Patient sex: M
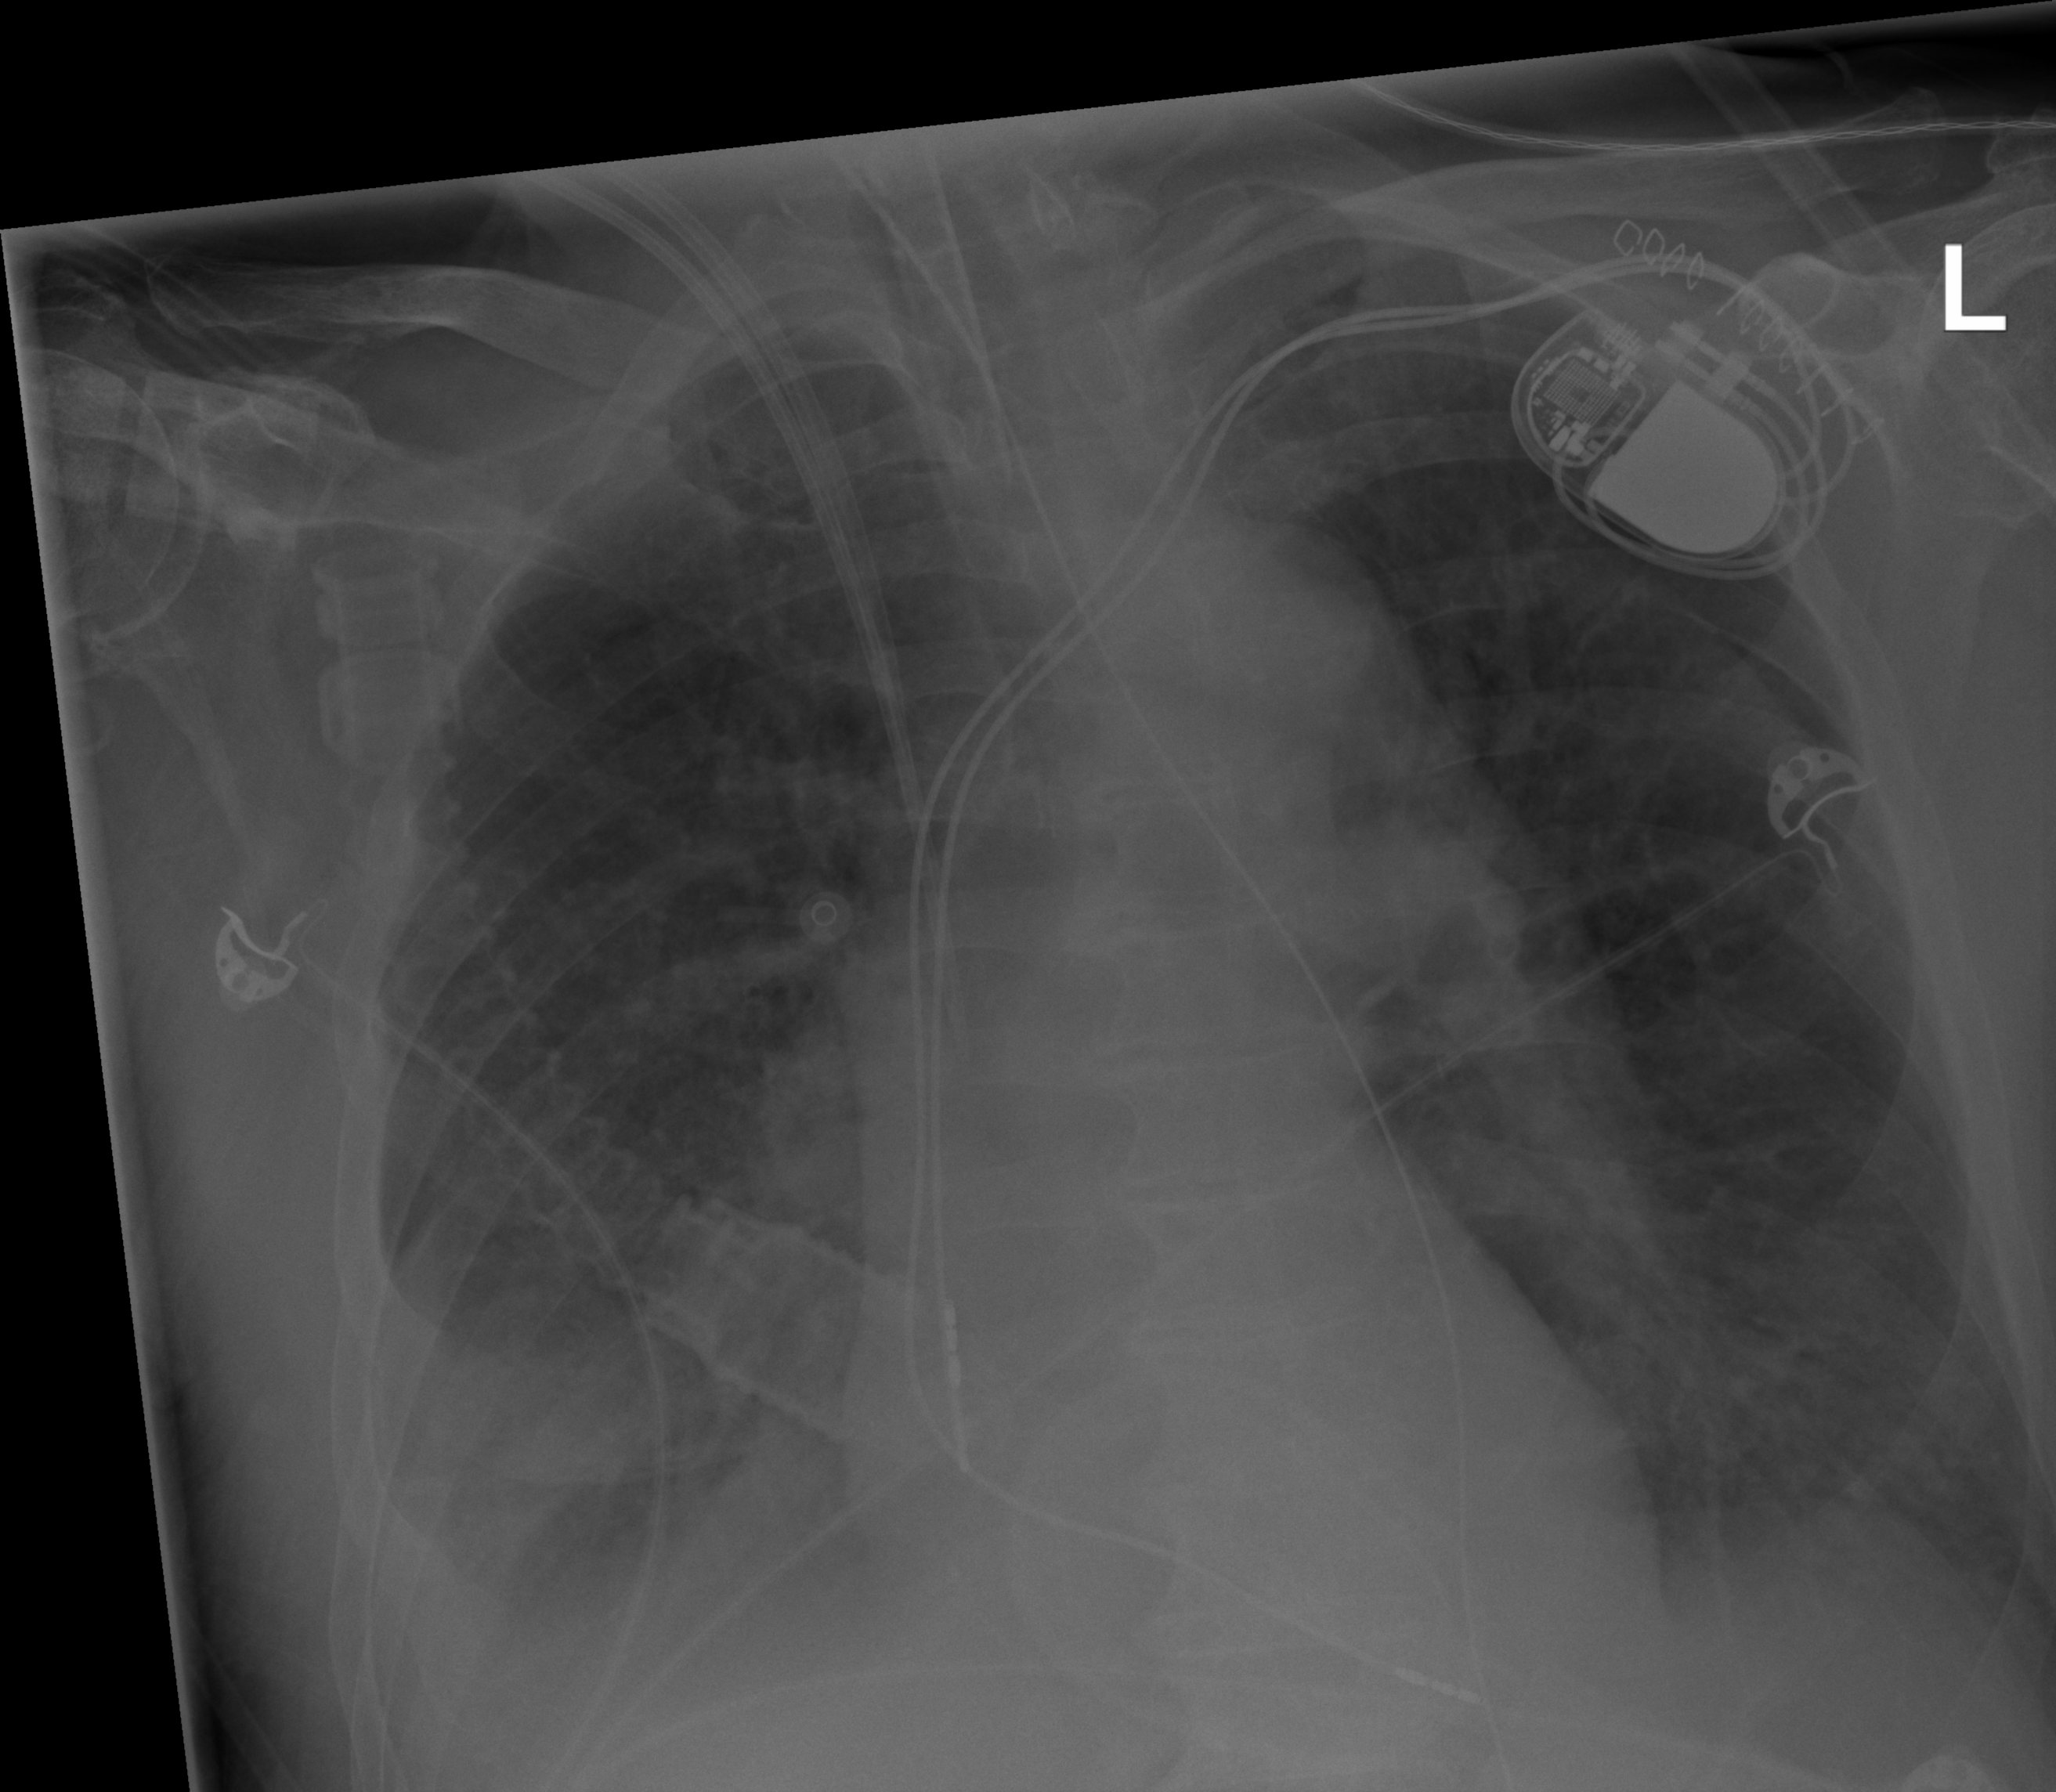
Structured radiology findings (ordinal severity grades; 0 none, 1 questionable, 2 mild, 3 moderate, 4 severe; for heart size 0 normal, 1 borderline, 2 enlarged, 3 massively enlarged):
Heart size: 0
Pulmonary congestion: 0
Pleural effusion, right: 3
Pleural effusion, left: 0
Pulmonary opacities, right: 3
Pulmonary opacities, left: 2
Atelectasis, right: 2
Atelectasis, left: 0